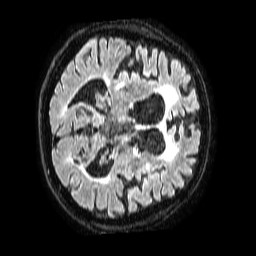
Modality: FLAIR
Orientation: axial
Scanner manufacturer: philips
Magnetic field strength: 1.5 T
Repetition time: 4.8 s
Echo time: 0.3 s